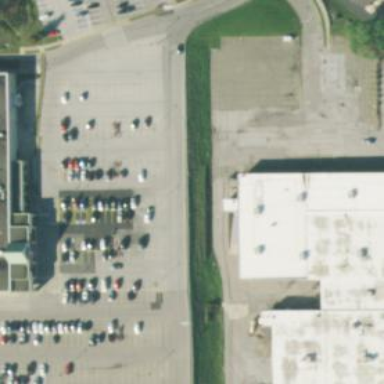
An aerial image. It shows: Retail building.